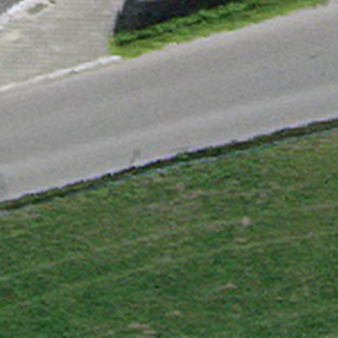
Label: other